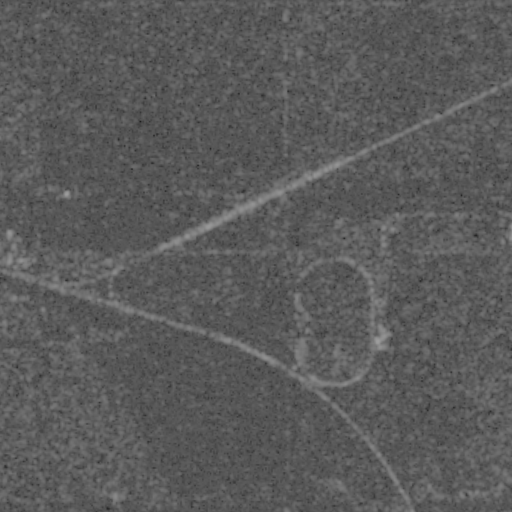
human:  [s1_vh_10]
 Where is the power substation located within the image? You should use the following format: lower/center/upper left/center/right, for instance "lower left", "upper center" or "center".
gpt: The power substation is located in the center left of the image.
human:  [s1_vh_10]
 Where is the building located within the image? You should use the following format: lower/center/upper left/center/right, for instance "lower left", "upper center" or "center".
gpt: The building is located in the lower right of the image.
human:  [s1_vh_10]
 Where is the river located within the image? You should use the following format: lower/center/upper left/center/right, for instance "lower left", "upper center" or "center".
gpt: The river is located in the lower right of the image.
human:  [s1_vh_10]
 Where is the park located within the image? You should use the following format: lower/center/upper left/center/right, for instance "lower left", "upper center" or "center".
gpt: There is no park in the image.

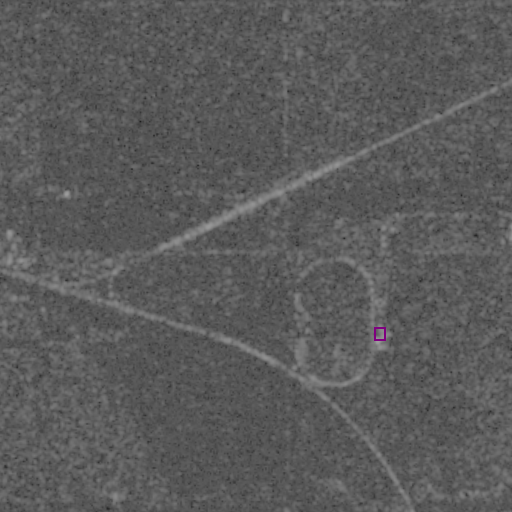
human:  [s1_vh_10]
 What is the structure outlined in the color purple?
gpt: The structure outlined in purple is a building.
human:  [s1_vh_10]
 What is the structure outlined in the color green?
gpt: There is no green outline.